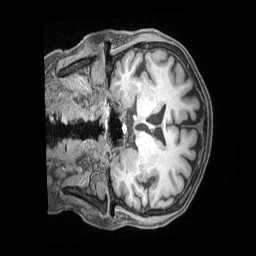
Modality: T1w
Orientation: coronal
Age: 69
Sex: female
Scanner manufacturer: siemens
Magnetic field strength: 3 T
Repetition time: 2.5 s
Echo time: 0.00222 s